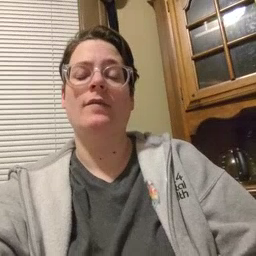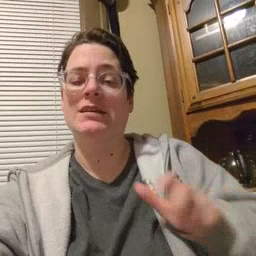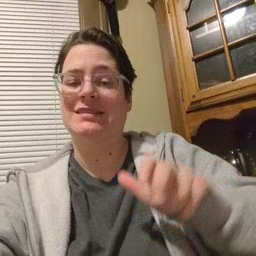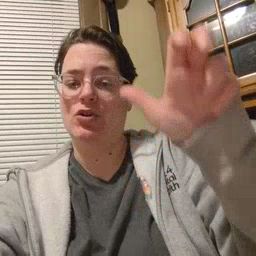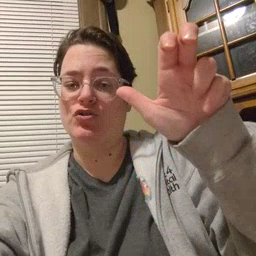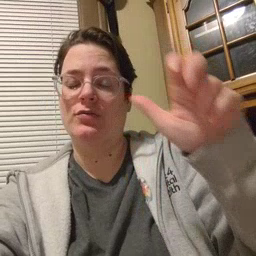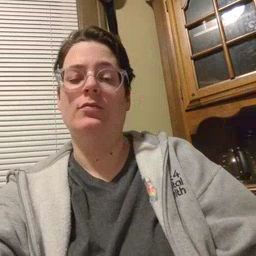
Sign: stairs